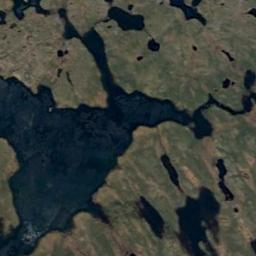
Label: wetland